Question: I have a custom validator on my Symfony2 project.
The validation works fine, but the method is somehow accessed twice.
Here is my custom validator: <URL>
The problem is the next:
As you can see, the error message is displayed twice. When I am trying to var dump something in the validate method, the vardump is also displayed twice. Any idea why the validate is called twice? This is called when I am using $form->bind($request); in my controller.
Here is the twig template:
'''
{% extends 'MerrinMainBundle::layout.html.twig' %}
{% block page_title %}
MDPI Conversion system (Merrin) 3.0 - New Conversion
{% endblock %}
{% block main %}
{% for flashMessage in app.session.flashbag.get('user-notice') %}
<div class="flash-notice">
{% autoescape false %}
{{ flashMessage }}
{% endautoescape %}
</div>
{% endfor %}
<h1>Create New Manuscript</h1>
{% if valid == false %}
<div class="error">
{{ form_errors(form) }}
{{ form_errors(form.doi) }}
{{ form_errors(form.publisher) }}
{{ form_errors(form.file) }}
</div>
{% endif %}
<form action="{{ path }}" method="POST" {{ form_enctype(form) }}>
</form>
{% endblock %}
'''
And the controller call
'''
public function createAction()
{
$em_scipub = $this->getDoctrine()->getManager();
$em_mdpipub = $this->getDoctrine()->getManager('mdpipub');
$enquiry = new Manuscript();
$formType = new NewManuscriptType();
$form = $this->createForm($formType, $enquiry);
$request = $this->getRequest();
$valid = true;
$error = '';
if ($request->isMethod('POST')) {
$form->bind($request);
if ($form->isValid()) {
... do something ...
$em_scipub->persist($enquiry);
$em_scipub->flush();
$flash_message = "<a href='edit/".$enquiry->getId()."'>New Manuscript</a> sucessfully created.";
$this->get('session')->getFlashBag()->set('user-notice', $flash_message);
return $this->redirect($this->generateUrl('MerrinMainBundle_new'));
}
else
$valid = false;
}
$path = $this->generateUrl('MerrinMainBundle_new');
return $this->render('MerrinMainBundle:Pages:new_conversion.html.twig.twig', array(
'valid' => $valid,
'path' => $path,
'form' => $form->createView(),
) );
}
'''
The validate function:
'''
public function validate($value, Constraint $constraint)
{
$doi = $value->getDoi();
preg_match('/[^\/]+/i', $doi, $publisherDoiAbbr);
if($publisherDoiAbbr[0] !== $value->getPublisher()->getDoiAbbreviation()) {
$this->context->addViolation($constraint->message_publisher_DOI);
}
else {
preg_match("/[a-z]+/",$doi, $journalDoiAbbr);
$em_mdpipub = $this->entityManager;
$journal = $em_mdpipub->getRepository('MerrinMdpiPubBundle:Journal')->findOneBy(array('doi_abbreviation' => $journalDoiAbbr));
if($journal == null) {
$this->context->addViolation($constraint->message_journal_DOI);
}
}
preg_match('/\d*$/i', $doi, $doiNumericPart);
if(strlen($doiNumericPart[0]) < 8) {
$this->context->addViolation($constraint->message_volume_issue_firstpage_DOI);
}
}
'''
And the twig template:
'''
{% extends 'MerrinMainBundle::layout.html.twig' %}
{% block page_title %}
MDPI Conversion system (Merrin) 3.0 - New Conversion
{% endblock %}
{% block main %}
{% for flashMessage in app.session.flashbag.get('user-notice') %}
<div class="flash-notice">
{% autoescape false %}
{{ flashMessage }}
{% endautoescape %}
</div>
{% endfor %}
<h1>Create New Manuscript</h1>
{% if valid == false %}
<div class="error">
{{ form_errors(form) }}
{{ form_errors(form.doi) }}
{{ form_errors(form.publisher) }}
{{ form_errors(form.file) }}
</div>
{% endif %}
<form action="{{ path }}" method="POST" {{ form_enctype(form) }}>
<div style="float:left;">
<table width="700">
<tr>
<td>
{{ form_label(form.doi) }}
</td>
<td>
{{ form_widget(form.doi, { 'attr': {'size': 40} }) }}
</td>
</tr>
<tr>
<td>
{{ form_label(form.publisher) }}
</td>
<td>
{{ form_widget(form.publisher) }}
</td>
</tr>
<tr>
<td>
{{ form_label(form.file) }}
</td>
<td>
{{ form_widget(form.file) }}
</td>
</tr>
<tr>
<td>
&nbsp;
</td>
<td>
<input class="submit-confirm-button" type="submit" name="update-text" value="submit" />
<a class="cancel-link" href="{{ path('MerrinMainBundle_homepage' ) }}">Cancel</a>
</td>
</tr>
</table>
</div>
{{ form_rest(form) }}
</form>
{% endblock %}
'''
Here is how I am applying the validator to the entity:
'''
/**
* Manuscript
*
* @IsDOI()
* @ORM\Table(name="manuscripts")
* @ORM\Entity(repositoryClass="Merrin\MainBundle\Repository\ManuscriptRepository")
* @ORM\HasLifecycleCallbacks
*
*/
class Manuscript
{
....
}
'''
When I try to vardump the
'''
$form->getErrors();
'''
I am getting an array with two values:
'''
array(2) {
[0]=&gt;
object(Symfony\Component\Form\FormError)#507 (4) {
["message":"Symfony\Component\Form\FormError":private]=&gt;
string(77) "The Publisher DOI abbreviation does not correspond to the DOI you filled in !"
["messageTemplate":protected]=&gt;
string(77) "The Publisher DOI abbreviation does not correspond to the DOI you filled in !"
["messageParameters":protected]=&gt;
array(0) {
}
["messagePluralization":protected]=&gt;
NULL
}
[1]=&gt;
object(Symfony\Component\Form\FormError)#542 (4) {
["message":"Symfony\Component\Form\FormError":private]=&gt;
string(77) "The Publisher DOI abbreviation does not correspond to the DOI you filled in !"
["messageTemplate":protected]=&gt;
string(77) "The Publisher DOI abbreviation does not correspond to the DOI you filled in !"
["messageParameters":protected]=&gt;
array(0) {
}
["messagePluralization":protected]=&gt;
NULL
}
}
'''
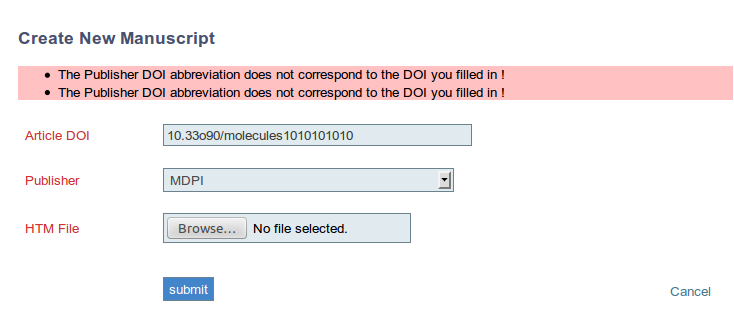
Answer: This is possible if you are using <URL>' annotation mean? If its apply validation possible that you first add validator in 'validation.yml' and second via this custom annotation.